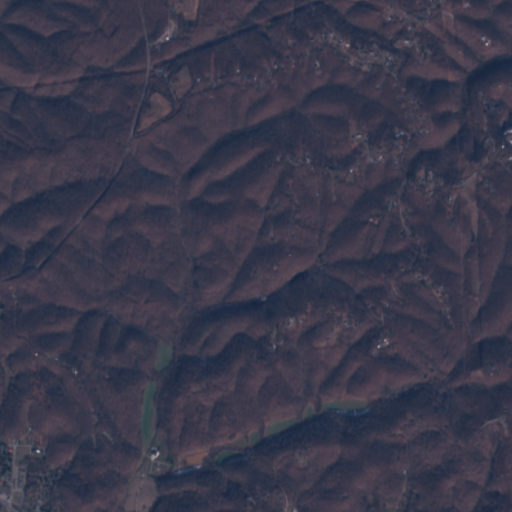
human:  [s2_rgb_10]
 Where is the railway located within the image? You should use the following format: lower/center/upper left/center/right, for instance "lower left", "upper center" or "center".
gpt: The railway is located in the lower of the image.
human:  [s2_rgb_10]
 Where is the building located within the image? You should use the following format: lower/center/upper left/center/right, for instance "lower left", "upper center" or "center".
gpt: There is no building in the image.